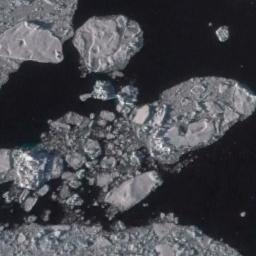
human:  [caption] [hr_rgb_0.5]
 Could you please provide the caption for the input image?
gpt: A lot of sea ice of different sizes gathers together but some pieces of sea ice still float in the deep blue sea .

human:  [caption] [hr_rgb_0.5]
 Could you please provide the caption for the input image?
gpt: Countless ice cubes of all sizes are closely connected into a large piece floating on the deep blue sea .

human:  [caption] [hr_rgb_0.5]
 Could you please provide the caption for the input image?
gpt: There are sea ice of different shapes and sizes .

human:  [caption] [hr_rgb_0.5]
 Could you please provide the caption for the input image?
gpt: There are many ice on the black sea .

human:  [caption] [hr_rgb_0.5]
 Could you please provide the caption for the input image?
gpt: There are some sea ice linked into a sheet .